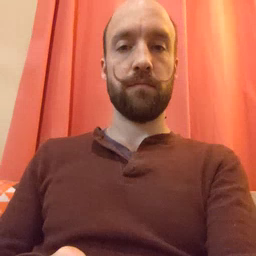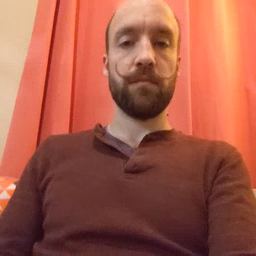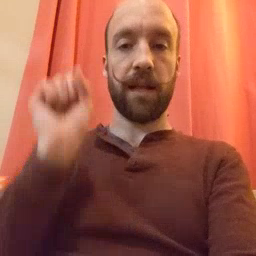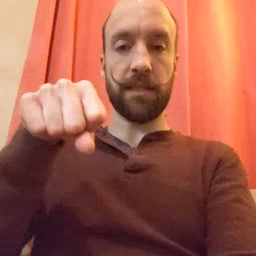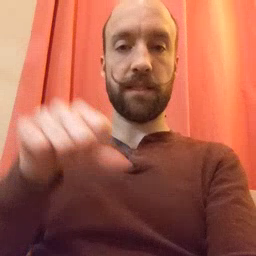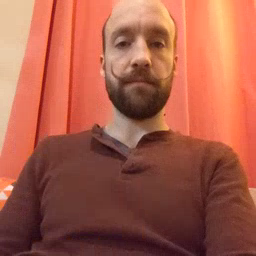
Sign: yes